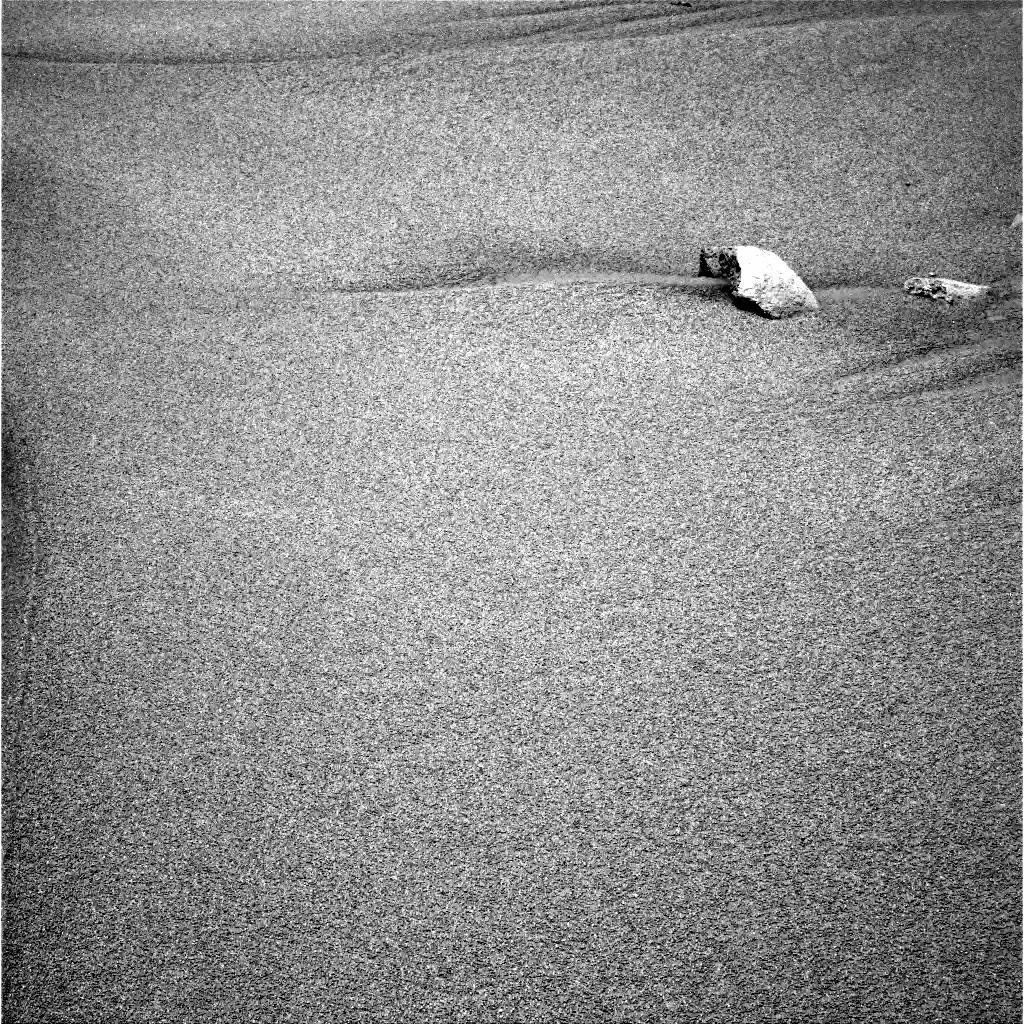
Terrain classes present: Gravel / Sand / Soil, Rock